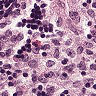
Metastatic tissue present: no